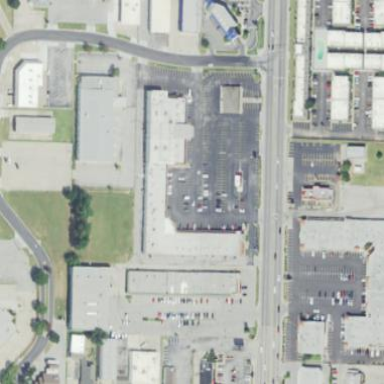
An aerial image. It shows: Retail building.